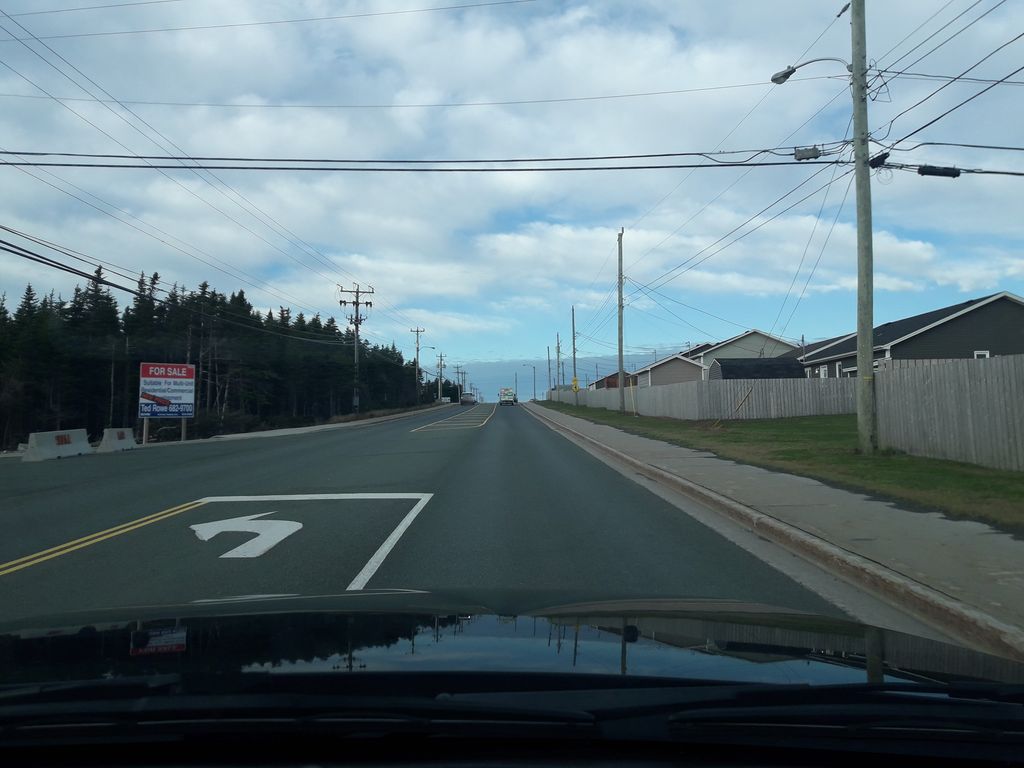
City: st_johns